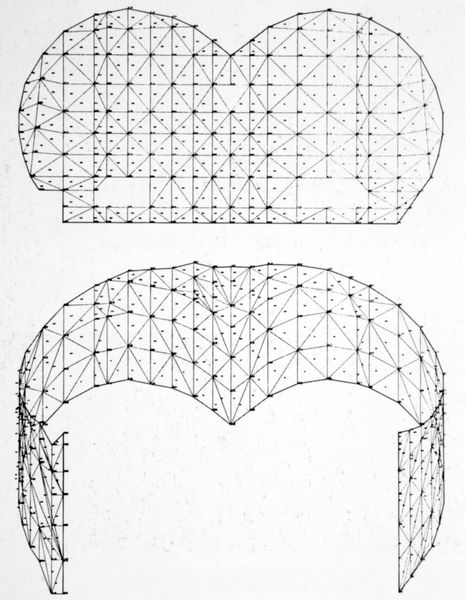
Titel: Computeranalyse der statischen Kraftlinien zur Herstellung der Schalen
Künstler: Bertrand Goldberg
Standort: Chicago
Institution: Frauenklinik und Psychiatrisches Institut des North Western-Memorial Hospitals
Schlagwörter: zeichnung, dach, gitter, linien, punkte, form, entwurf, löcher, quadrate, diagonalen, dreiecke, herzform, netz, trennwand